Brain MRI, t1w sequence, axial 2D slice.
Patient: age 36, sex F, weight 95 kg, height 1.95 m
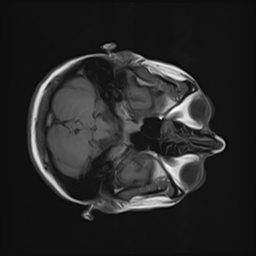